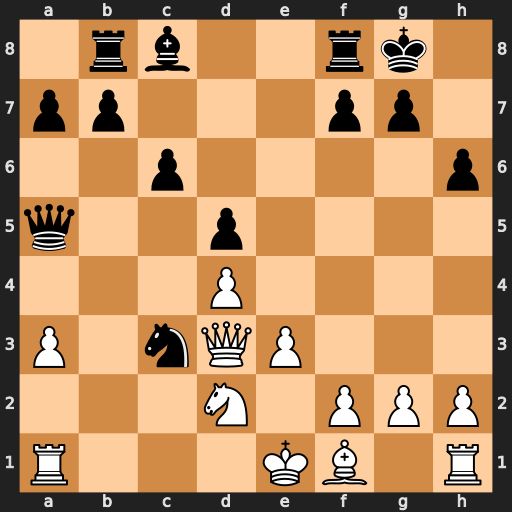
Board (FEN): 1rb2rk1/pp3pp1/2p4p/q2p4/3P4/P1nQP3/3N1PPP/R3KB1R
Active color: w
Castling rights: KQ
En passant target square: -
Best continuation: Nb3 Qd8 Qxc3